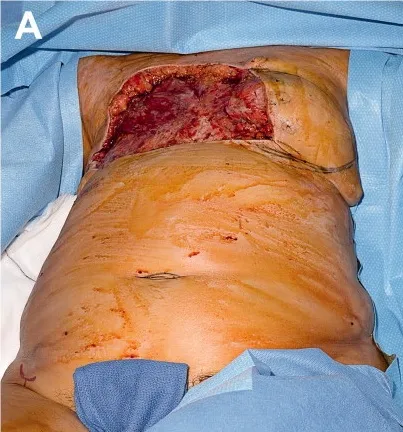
Intraoperative images. (A) Thoracic defect before coverage (anterior view).
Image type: medical_photograph (other_medical_photograph)